【题型】填空题　【知识点】解析几何　【难度】easy
已知椭圆$\frac{x^2}{9}+\frac{y^2}{2}=1$的左、右焦点分别为$F_1$、$F_2$，点$P$在椭圆上，若$|PF_1|=4$，则$\angle F_1PF_2=$ \underline{\quad\quad}.
【解答】
\textbf{【答案】} $120^\circ$

\vspace{1em}
\textbf{【分析】} 求出$c$的值，利用椭圆的定义求出$|PF_2|$的值，利用余弦定理结合$\angle F_1PF_2$的取值范围可求得$\angle F_1PF_2$的大小。

\vspace{1em}
\textbf{【详解】} 在椭圆$\frac{x^2}{9}+\frac{y^2}{2}=1$中，$a=3$，$b=\sqrt{2}$，则$c = \sqrt{a^2 - b^2} = \sqrt{9-2} = \sqrt{7}$，

由椭圆的定义可得$|PF_2| = 2a - |PF_1| = 6 - 4 = 2$，

在$\triangle PF_1F_2$中，由余弦定理可得
\[
\cos\angle F_1PF_2 = \frac{|PF_1|^2+|PF_2|^2-|F_1F_2|^2}{2|PF_1|\cdot|PF_2|} = \frac{16+4-28}{2\times4\times2} = -\frac{1}{2},
\]
又因为$0^\circ \le \angle F_1PF_2 \le 180^\circ$，所以，$\angle F_1PF_2 = 120^\circ$。

故答案为：$120^\circ$。
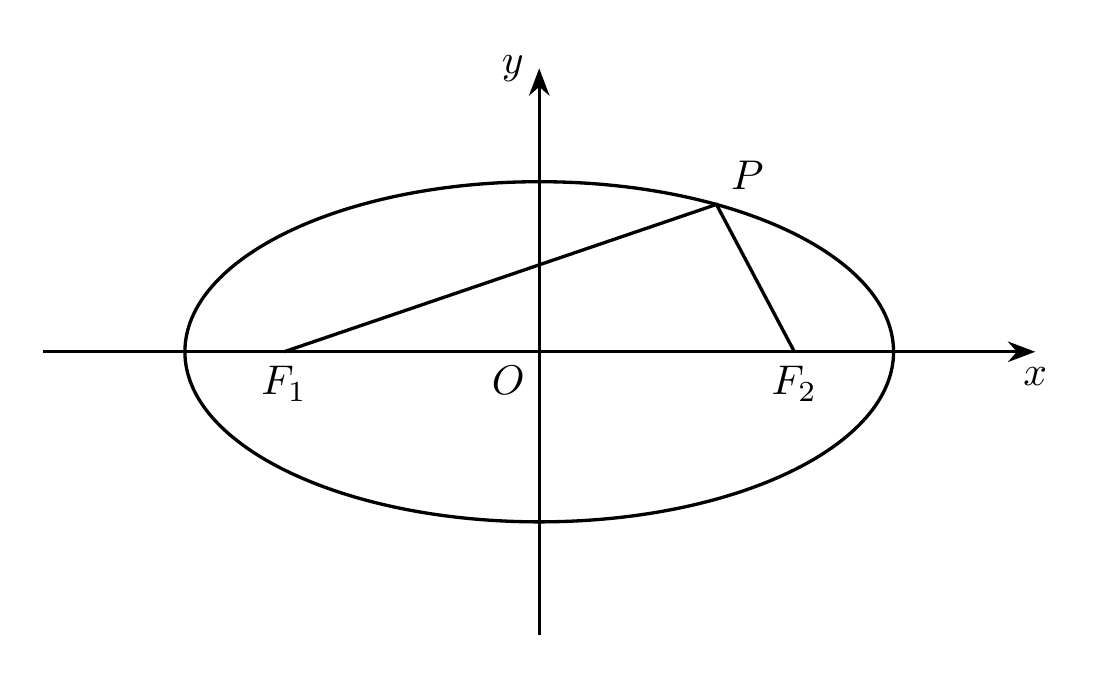